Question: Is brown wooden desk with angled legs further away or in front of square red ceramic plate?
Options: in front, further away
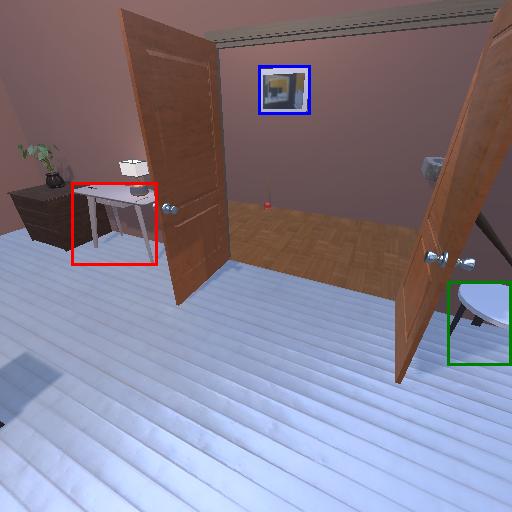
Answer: in front